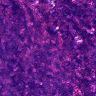
Metastatic tissue present: no